Field crop: maize
Growth stage: 2
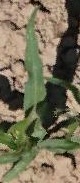
Species: maize